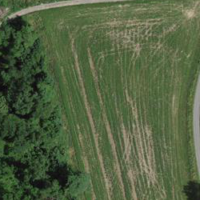
EUNIS habitat code: 52
Species observed at this site:
Convolvulus arvensis
Plantago major